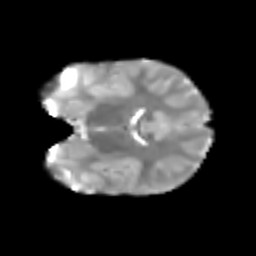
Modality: T2w
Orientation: coronal
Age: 6
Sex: female
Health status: healthy